Field crop: maize
Growth stage: 2
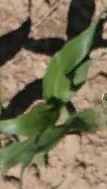
Species: maize